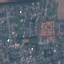
Land use / land cover: Residential